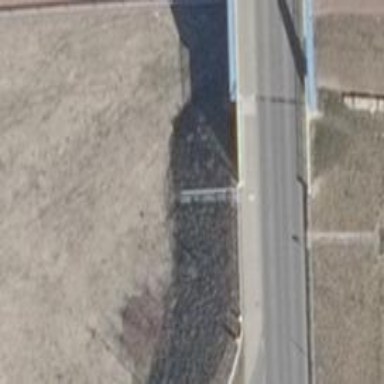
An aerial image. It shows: Footway bridge.